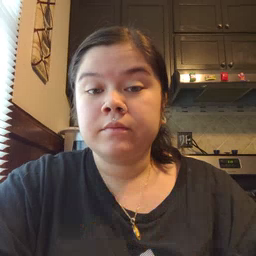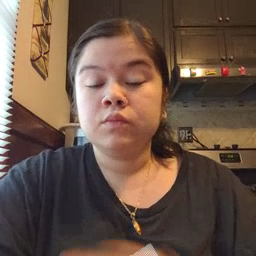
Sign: toy